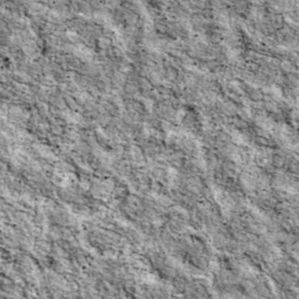
Label: non_frost